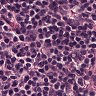
Metastatic tissue present: no